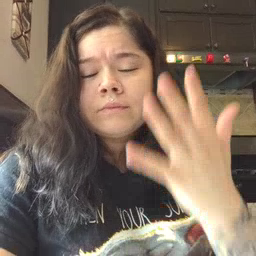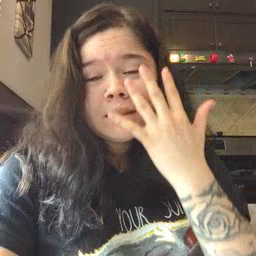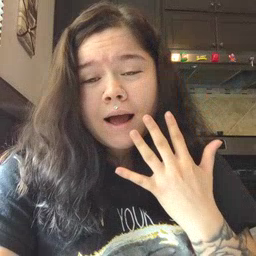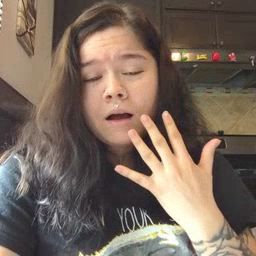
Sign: sad